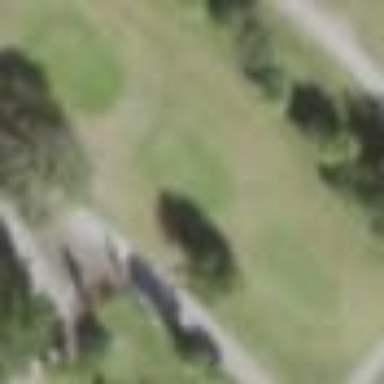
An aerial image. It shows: Golf tee on grassy land.